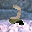
Label: 2